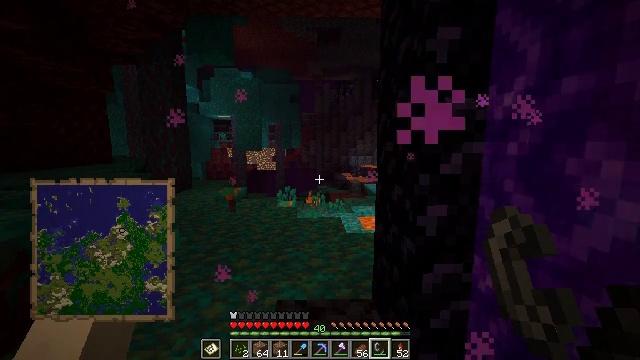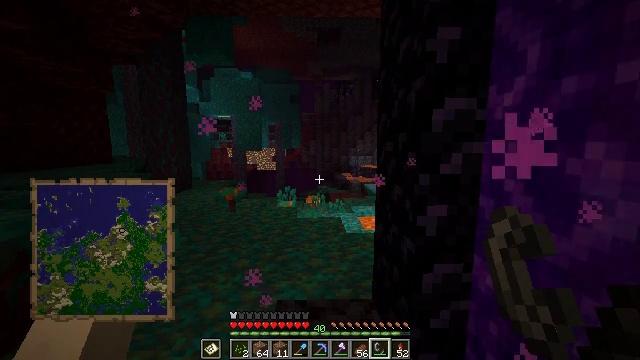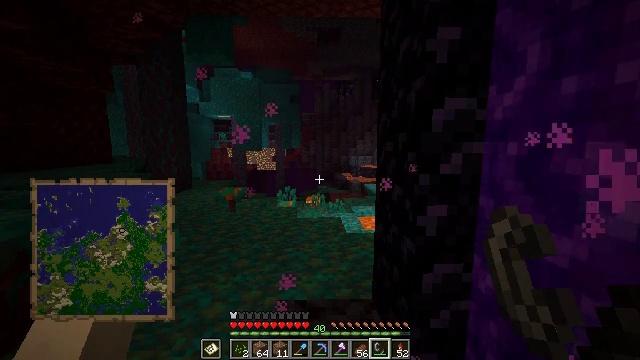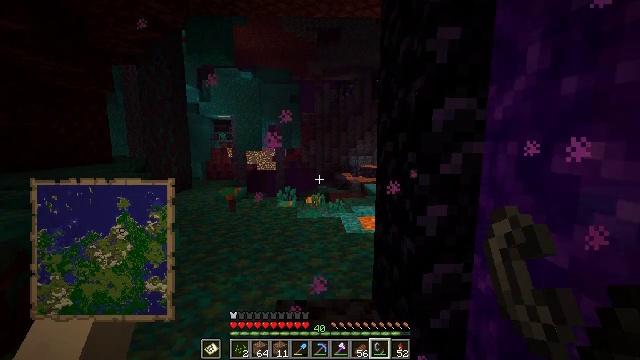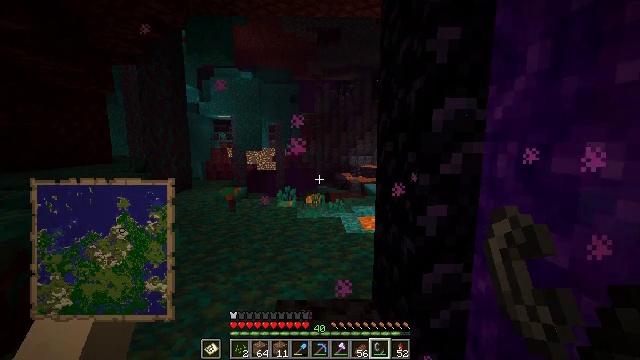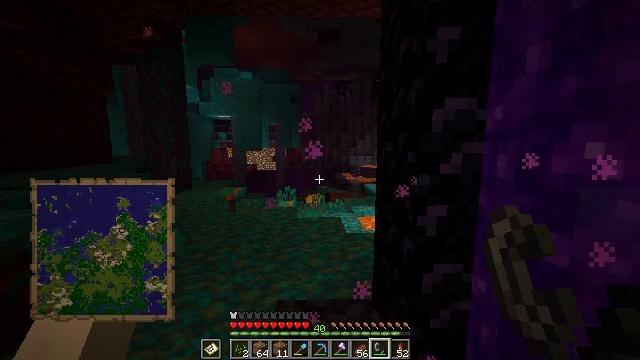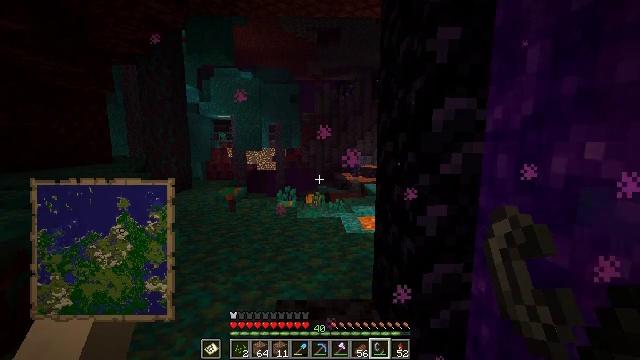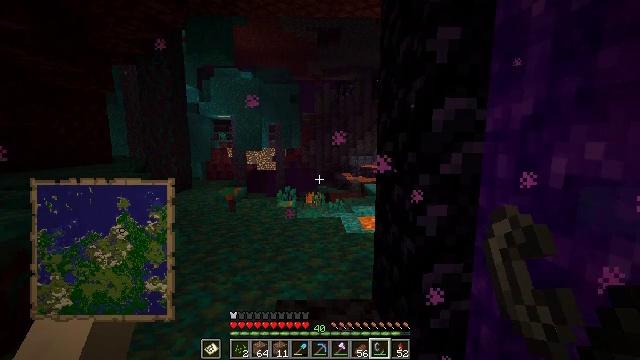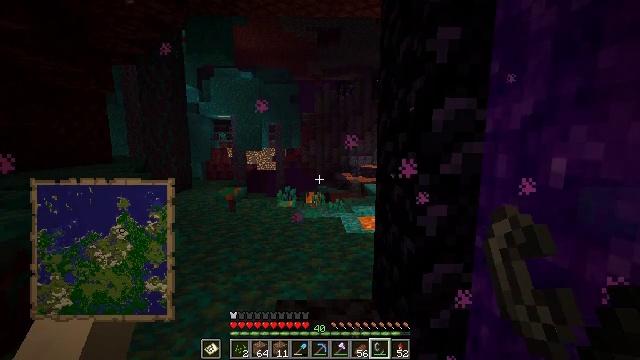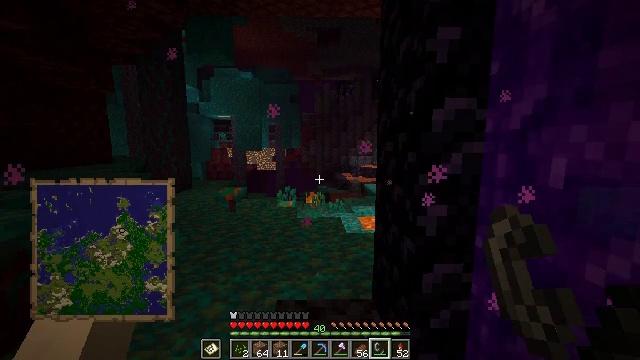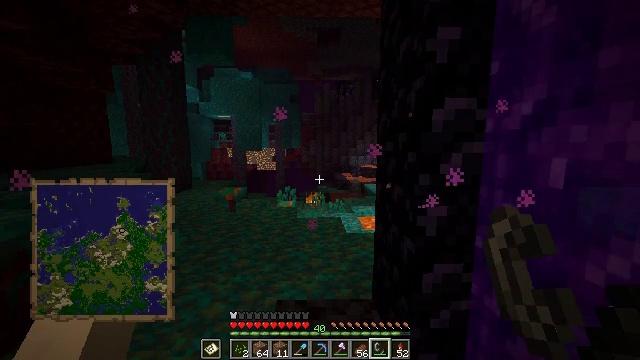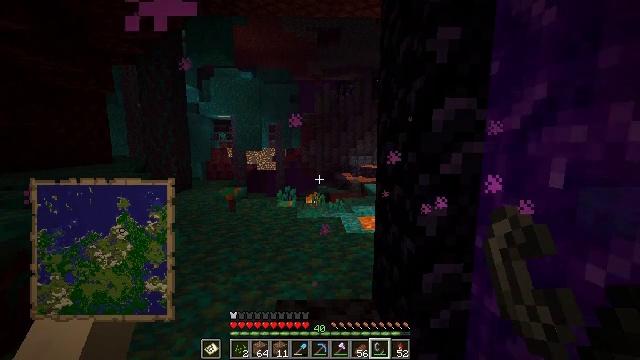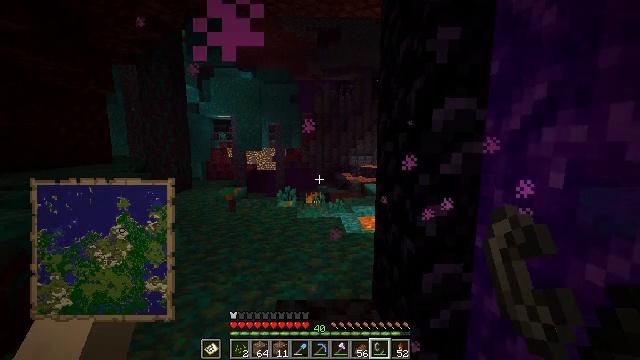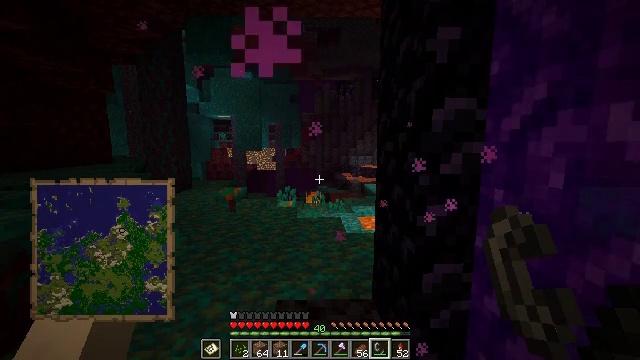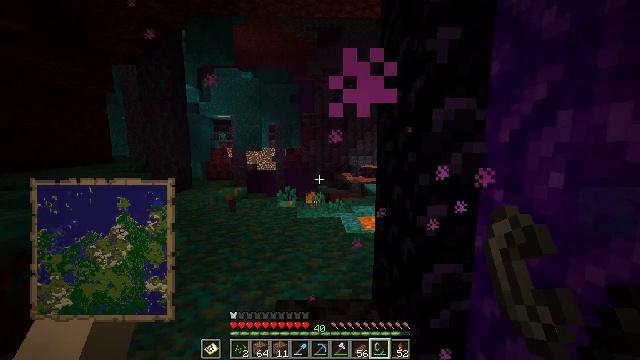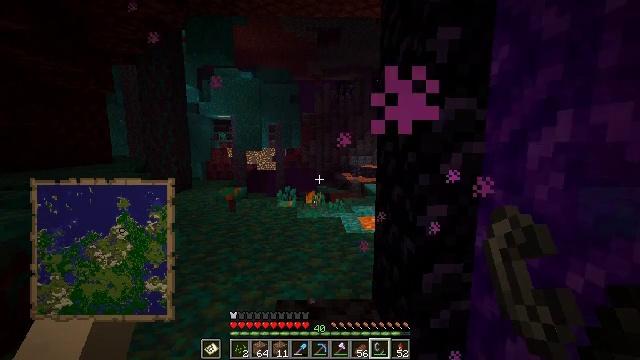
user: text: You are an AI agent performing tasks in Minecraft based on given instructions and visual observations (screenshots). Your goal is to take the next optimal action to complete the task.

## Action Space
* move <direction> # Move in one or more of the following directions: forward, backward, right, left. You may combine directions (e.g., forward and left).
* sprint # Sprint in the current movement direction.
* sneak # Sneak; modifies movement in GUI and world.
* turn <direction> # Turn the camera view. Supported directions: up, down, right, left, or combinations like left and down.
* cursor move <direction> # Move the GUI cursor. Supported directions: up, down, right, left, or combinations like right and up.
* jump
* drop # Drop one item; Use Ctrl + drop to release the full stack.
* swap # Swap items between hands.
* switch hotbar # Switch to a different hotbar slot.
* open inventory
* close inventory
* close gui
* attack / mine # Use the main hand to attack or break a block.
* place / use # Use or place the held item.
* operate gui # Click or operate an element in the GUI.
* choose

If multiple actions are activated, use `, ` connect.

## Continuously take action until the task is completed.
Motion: motion action
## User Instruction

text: Defeat a magma cube.
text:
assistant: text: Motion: no_op
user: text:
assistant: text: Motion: no_op
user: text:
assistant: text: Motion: no_op
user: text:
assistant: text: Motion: no_op
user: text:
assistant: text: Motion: no_op
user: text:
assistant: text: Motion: no_op
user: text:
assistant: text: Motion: no_op
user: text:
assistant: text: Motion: no_op
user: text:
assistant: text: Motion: no_op
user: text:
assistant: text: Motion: no_op
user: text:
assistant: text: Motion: no_op
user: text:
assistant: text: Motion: no_op
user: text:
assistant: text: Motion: no_op
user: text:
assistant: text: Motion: no_op
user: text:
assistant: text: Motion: no_op
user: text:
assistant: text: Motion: no_op
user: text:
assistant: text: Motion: no_op
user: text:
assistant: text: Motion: no_op
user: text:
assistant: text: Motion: no_op
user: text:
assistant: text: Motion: no_op
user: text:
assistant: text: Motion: no_op
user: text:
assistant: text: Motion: no_op
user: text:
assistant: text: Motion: no_op
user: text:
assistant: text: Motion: no_op
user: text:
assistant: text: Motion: no_op
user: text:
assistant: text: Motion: no_op
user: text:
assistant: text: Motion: no_op
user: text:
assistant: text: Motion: no_op
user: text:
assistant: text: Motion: no_op
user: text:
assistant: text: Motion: no_op